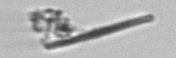
Label: fiber_TAG_external_detritus